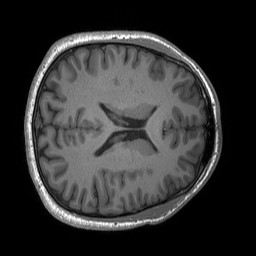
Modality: T1w
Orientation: axial